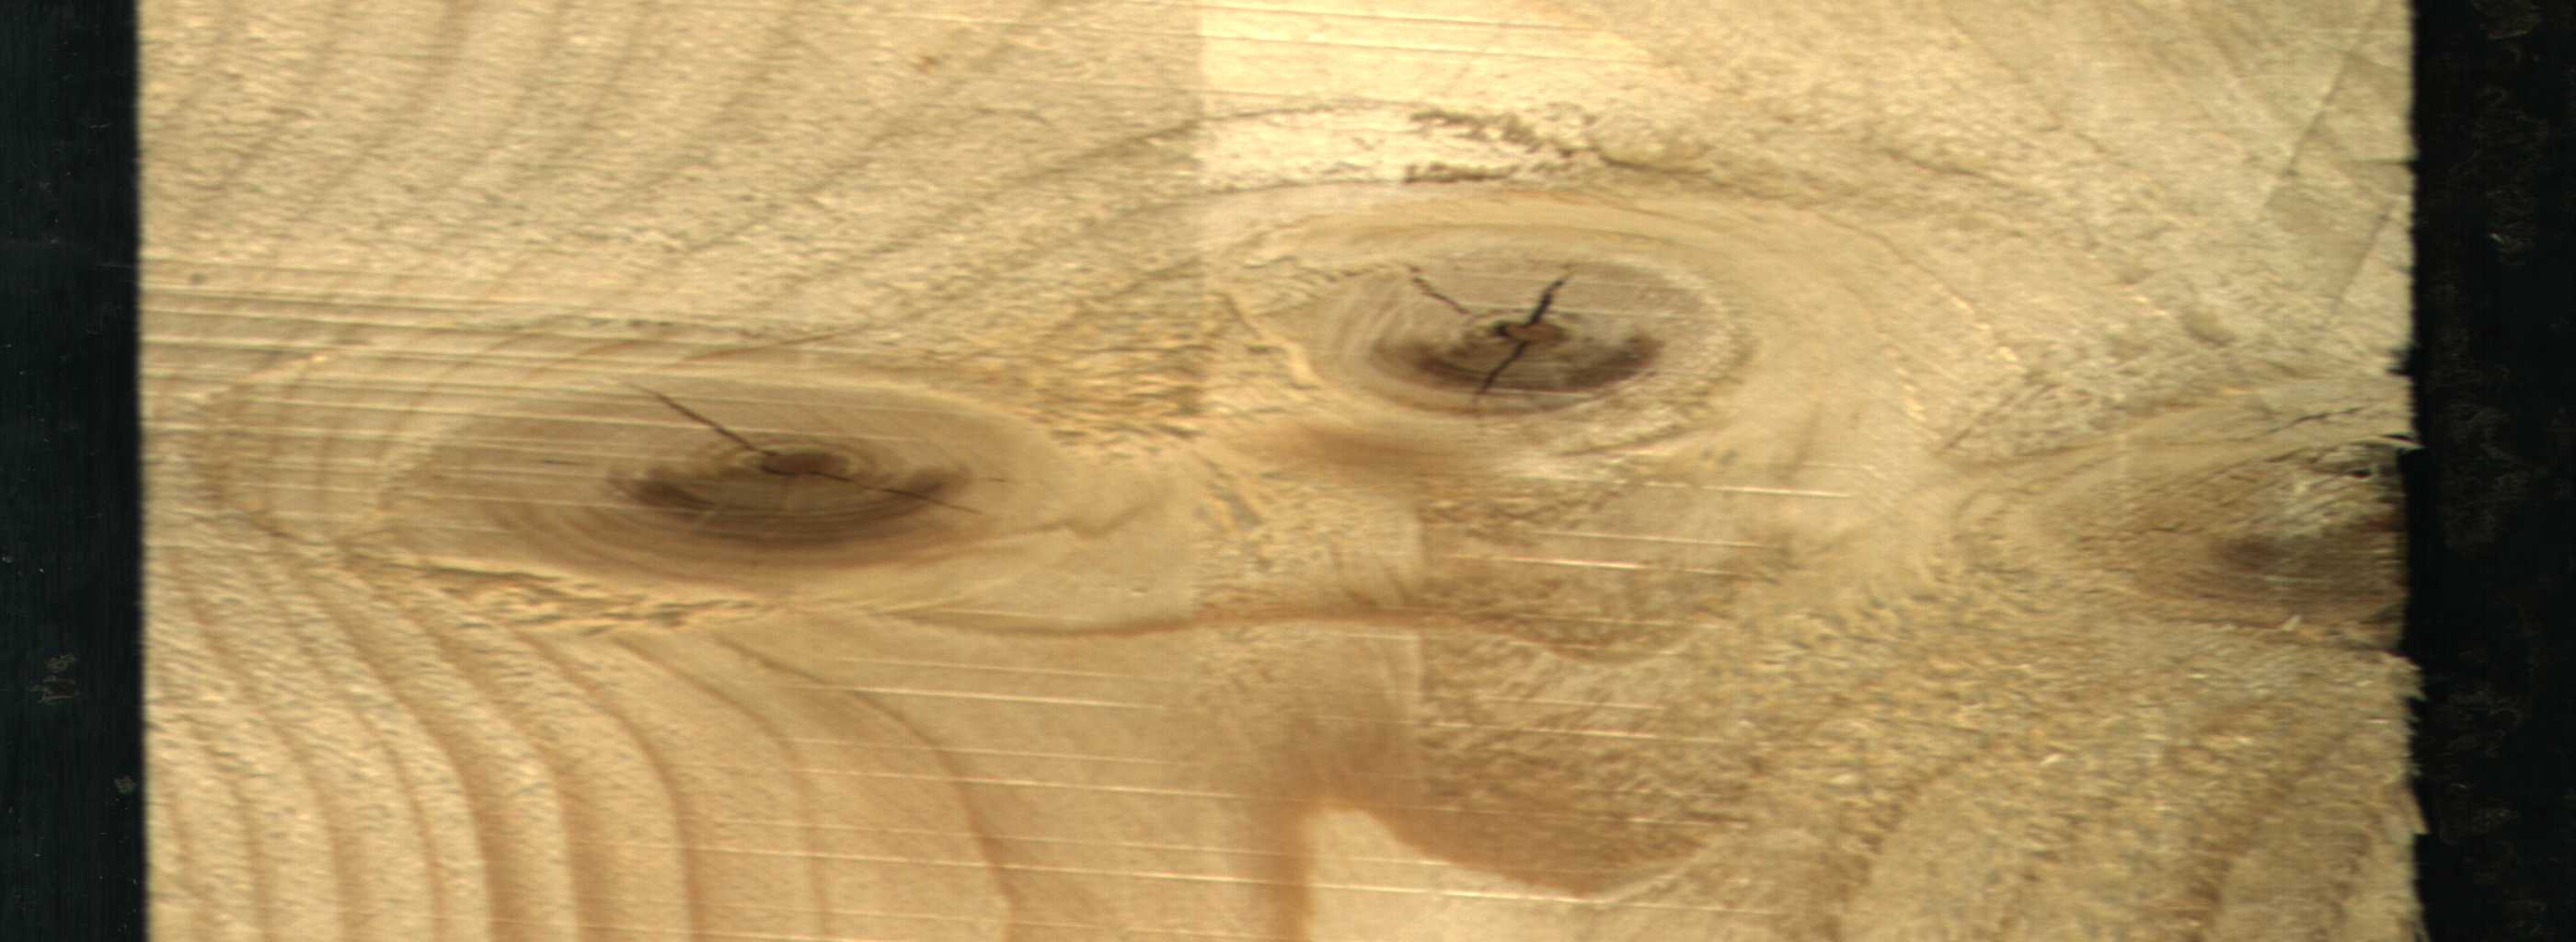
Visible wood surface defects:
knot_with_crack
knot_with_crack
Live_Knot